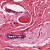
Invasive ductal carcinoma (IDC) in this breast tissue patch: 0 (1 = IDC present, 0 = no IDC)